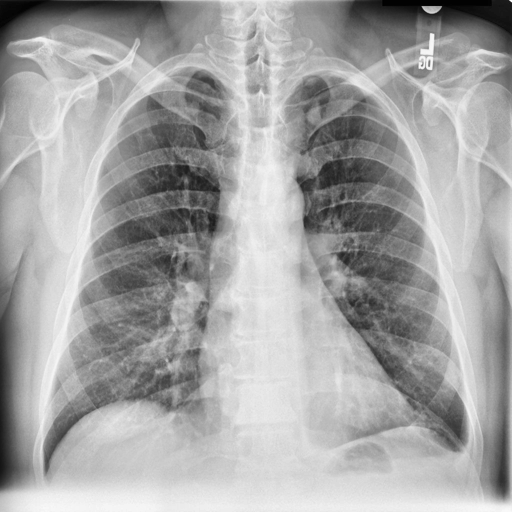
Finding: NORMAL